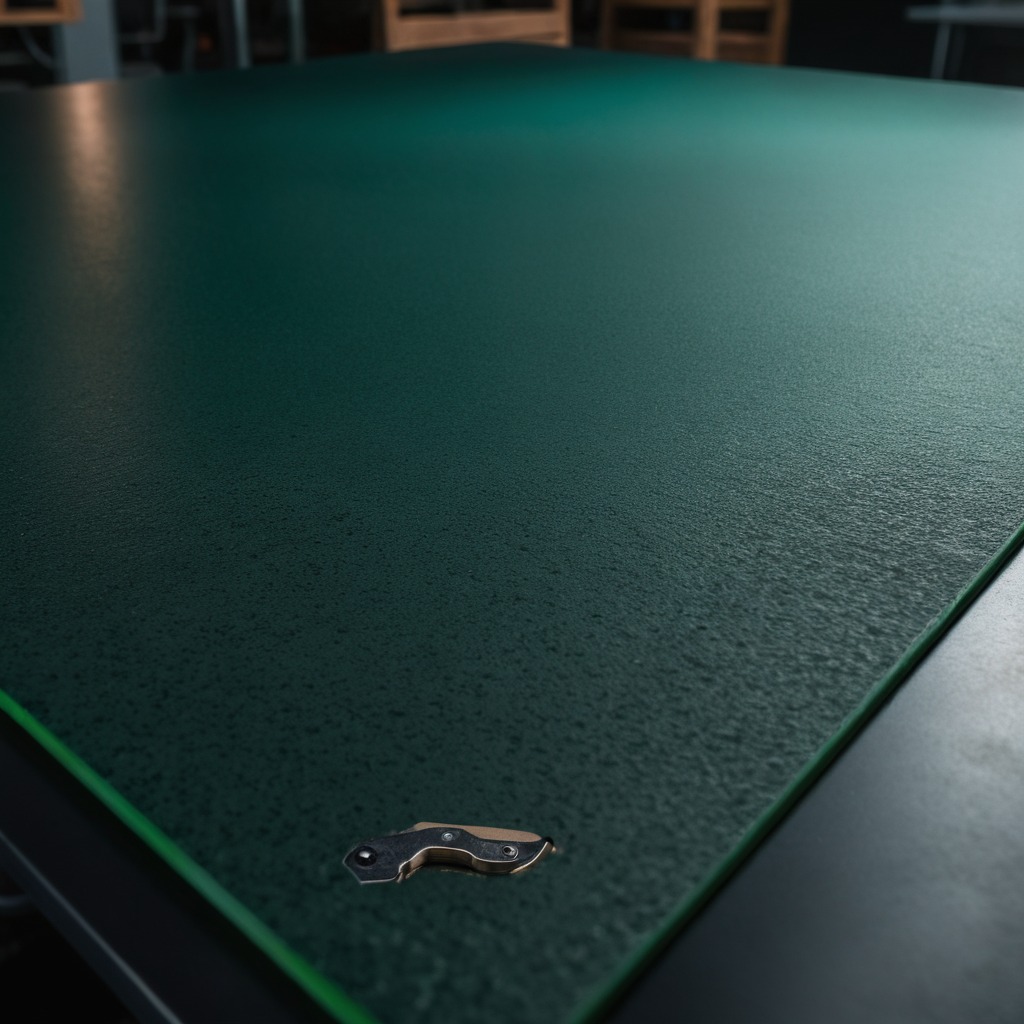
A utility knife lying on the granite tabletop.